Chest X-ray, AP view. Patient: 30 years old, sex M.
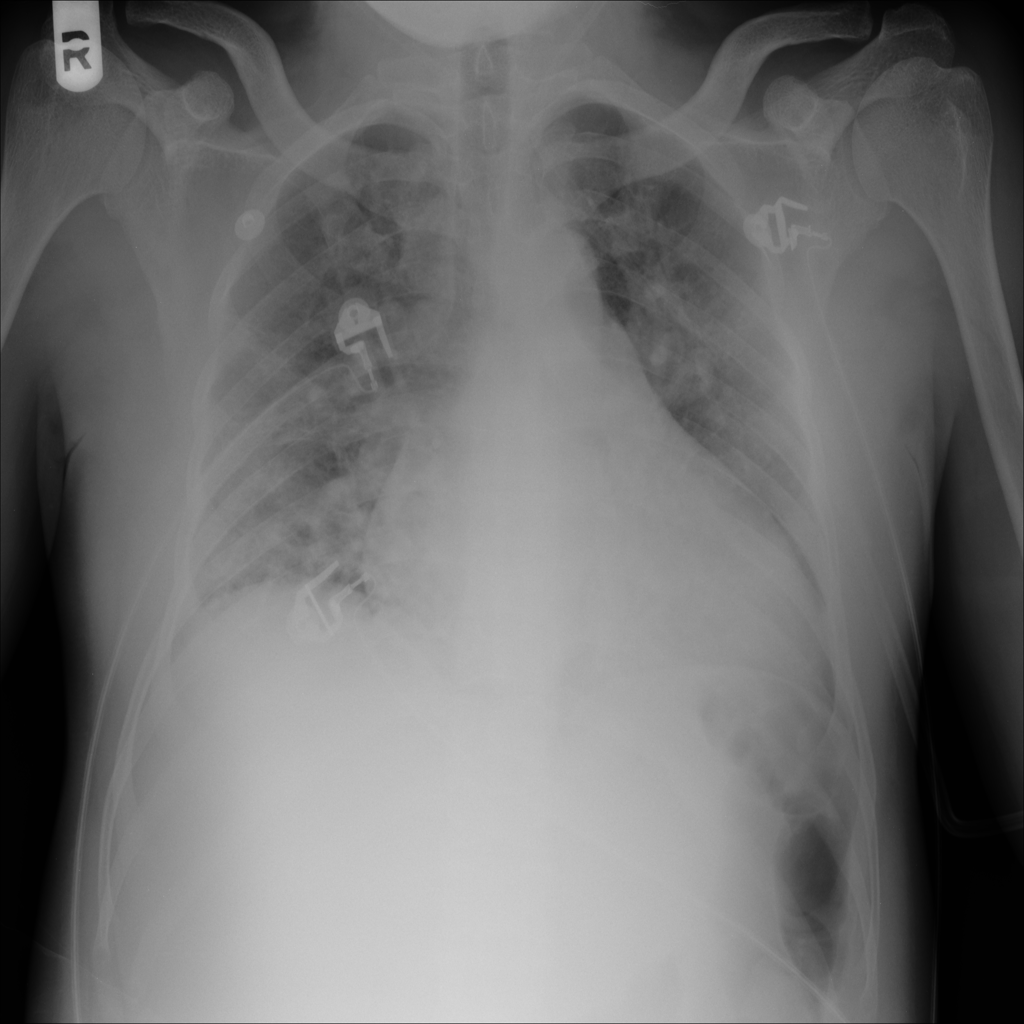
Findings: Cardiomegaly